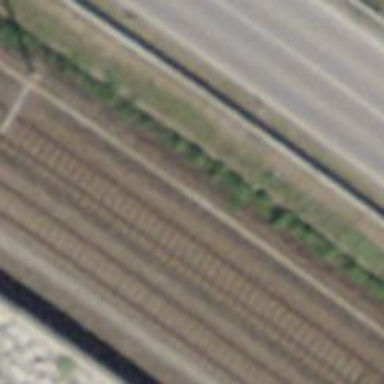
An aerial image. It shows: Single-track railway with electrified contact lines.